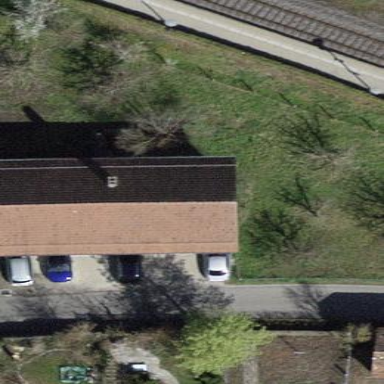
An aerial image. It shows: Building with tile roof.